Question: I am currently trying to make an image overlay animation with icon slide in but not getting it how to perform in code. I can't find the method to apply the animation. I have insert link of type of animation I want.
Overlay animation demo:

If anybody can make it, please help me. Below is the code I've tried so far:
'''
@import url('https://fonts.googleapis.com/css?family=Pacifico');
body {
font-family: Montserrat, sans-serif;
margin:0;
padding:0;
}
.xop-section {
background-color: #EFEEEE;
margin: 0;
}
.xop-grid {
margin:0;
padding:10% 0 10% 0;
list-style: none;
text-align: center;
width: 100%;
display:flex;
flex-wrap:wrap;
justify-content: center;
}
.xop-grid:after {
clear: both;
}
.xop-grid:after,
.xop-box:before {
content: '';
/* display: table;*/
}
.xop-grid li {
width: 700px;
height: 450px;
margin: 30px 27px;
padding: 0;
}
.xop-box {
width: 100%;
height: 100%;
position: relative;
cursor: pointer;
-webkit-transition: 0.3s ease-in-out, -webkit-transform 0.3s ease-in-out;
-moz-transition: 0.3s ease-in-out, -moz-transform 0.3s ease-in-out;
transition: all 0.3s ease-in-out, transform 0.3s ease-in-out, ;
box-shadow: 0 4px 8px 0 rgba(0,0,0,0.2);
}
.xop-box:hover {
box-shadow: 0 8px 50px 0 rgba(0,0,0,0.3);
bottom: 0;
height: 100%;
}
.xop-img-1 {
background: url(https://d2lm6fxwu08ot6.cloudfront.net/img-thumbs/960w/QQXLXMX04M.jpg);
}
.xop-img-2 {
background:
url(https://d2lm6fxwu08ot6.cloudfront.net/img-thumbs/960w/X8UKHZIPSB.jpg);
}
.xop-img-3 {
background:
url(https://d2lm6fxwu08ot6.cloudfront.net/img-thumbs/960w/MQYJBYKTVK.jpg);
}
.xop-img-4 {
background:
url(https://d2lm6fxwu08ot6.cloudfront.net/img-thumbs/960w/T6OD5MKEY1.jpg);
}
.xop-img-5 {
background:
url(https://d2lm6fxwu08ot6.cloudfront.net/img-thumbs/960w/CG0HVMG2OF.jpg);
}
.xop-img-6 {
background:
url(https://d2lm6fxwu08ot6.cloudfront.net/img-thumbs/960w/NIRVEY04MU.jpg);
}
.xop-img-1 , .xop-img-2 , .xop-img-3 , .xop-img-4 , .xop-img-5 ,
.xop-img-6 {
background-size: cover;
}
@media only screen and (max-width: 1111px){
.xop-grid li {
width: 400px;
height: 300px;
margin: 30px 20px;
}
}
'''
'''
<div class="xop-section">
<ul class="xop-grid">
<li>
<div class="xop-box xop-img-1">
<a href="#">
</a>
</div>
</li>
<li>
<div class="xop-box xop-img-2">
<a href="#">
</a>
</div>
</li>
<li>
<div class="xop-box xop-img-3">
<a href="#">
</a>
</div>
</li>
<li>
<div class="xop-box xop-img-4">
<a href="#">
</a>
</div>
</li>
<li>
<div class="xop-box xop-img-5">
<a href="#">
</a>
</div>
</li>
<li>
<div class="xop-box xop-img-6">
<a href="#">
</a>
</div>
</li>
</ul>
</div>
'''
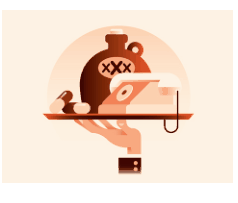
Answer: I believe this is what you want.
After each of your anchor tags you can insert:
'''
<div class="overlay">
<span class='icon'>+</span>
</div>
'''
The css below styles the overlay and the '+' symbol like you have it in the picture.
Check out this snippet. I've also posted a demo below.
'''
@import url('https://fonts.googleapis.com/css?family=Pacifico');
body {
font-family: Montserrat, sans-serif;
margin: 0;
padding: 0;
}
.xop-section {
background-color: #EFEEEE;
margin: 0;
}
.xop-grid {
margin: 0;
padding: 10% 0 10% 0;
list-style: none;
text-align: center;
width: 100%;
display: flex;
flex-wrap: wrap;
justify-content: center;
}
.xop-grid:after {
clear: both;
}
.xop-grid:after,
.xop-box:before {
content: '';
}
.xop-grid li {
width: 700px;
height: 450px;
margin: 30px 27px;
padding: 0;
}
.xop-box {
width: 100%;
height: 100%;
position: relative;
cursor: pointer;
-webkit-transition: 0.3s ease-in-out, -webkit-transform 0.3s ease-in-out;
-moz-transition: 0.3s ease-in-out, -moz-transform 0.3s ease-in-out;
transition: all 0.3s ease-in-out, transform 0.3s ease-in-out;
box-shadow: 0 4px 8px 0 rgba(0, 0, 0, 0.2);
}
.xop-box:hover {
box-shadow: 0 8px 50px 0 rgba(0, 0, 0, 0.3);
bottom: 0;
height: 100%;
}
.xop-box .overlay {
background-color: rgba(0, 0, 0, 0.7);
overflow: hidden;
opacity: 0;
height: 100%;
-webkit-transition: all 0.5s;
-moz-transition: all 0.5s;
-o-transition: all 0.5s;
transition: all 0.5s;
}
.xop-box:hover .overlay {
opacity: 1;
}
.xop-box .icon {
color: #fff;
border: solid 5px #fff;
border-radius: 40px;
left: 0;
right: 0;
margin: 0 auto;
margin-top: -2.5rem;
top: 0;
position: absolute;
width: 60px;
height: 60px;
font-size: 4em;
line-height: 0.8;
transition: .5s ease;
}
.xop-box:hover .icon {
top: 50%;
}
.xop-img-1 {
background: url(https://d2lm6fxwu08ot6.cloudfront.net/img-thumbs/960w/QQXLXMX04M.jpg);
}
.xop-img-2 {
background: url(https://d2lm6fxwu08ot6.cloudfront.net/img-thumbs/960w/X8UKHZIPSB.jpg);
}
.xop-img-3 {
background: url(https://d2lm6fxwu08ot6.cloudfront.net/img-thumbs/960w/MQYJBYKTVK.jpg);
}
.xop-img-4 {
background: url(https://d2lm6fxwu08ot6.cloudfront.net/img-thumbs/960w/T6OD5MKEY1.jpg);
}
.xop-img-5 {
background: url(https://d2lm6fxwu08ot6.cloudfront.net/img-thumbs/960w/CG0HVMG2OF.jpg);
}
.xop-img-6 {
background: url(https://d2lm6fxwu08ot6.cloudfront.net/img-thumbs/960w/NIRVEY04MU.jpg);
}
.xop-img-1,
.xop-img-2,
.xop-img-3,
.xop-img-4,
.xop-img-5,
.xop-img-6 {
background-size: cover;
}
@media only screen and (max-width: 1111px) {
.xop-grid li {
width: 400px;
height: 300px;
margin: 30px 20px;
}
}
'''
'''
<div class="xop-section">
<ul class="xop-grid">
<li>
<div class="xop-box xop-img-1">
<a href="#">
</a>
<div class="overlay">
<span class='icon'>+</span>
</div>
</div>
</li>
<li>
<div class="xop-box xop-img-2">
<a href="#">
</a>
<div class="overlay">
<span class='icon'>+</span>
</div>
</div>
</li>
<li>
<div class="xop-box xop-img-3">
<a href="#">
</a>
<div class="overlay">
<span class='icon'>+</span>
</div>
</div>
</li>
<li>
<div class="xop-box xop-img-4">
<a href="#">
</a>
<div class="overlay">
<span class='icon'>+</span>
</div>
</div>
</li>
<li>
<div class="xop-box xop-img-5">
<a href="#">
</a>
<div class="overlay">
<span class='icon'>+</span>
</div>
</div>
</li>
<li>
<div class="xop-box xop-img-6">
<a href="#">
</a>
<div class="overlay">
<span class='icon'>+</span>
</div>
</div>
</li>
</ul>
</div>
'''
---
<URL>